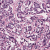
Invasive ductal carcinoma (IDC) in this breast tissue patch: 1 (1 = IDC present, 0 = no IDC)